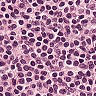
Metastatic tissue present: no